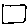
Label: square